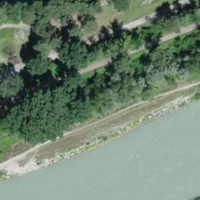
EUNIS habitat code: 44
Species observed at this site:
Fagus sylvatica